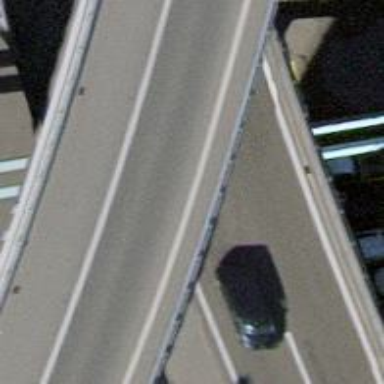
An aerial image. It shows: Asphalt bridge on motorway.